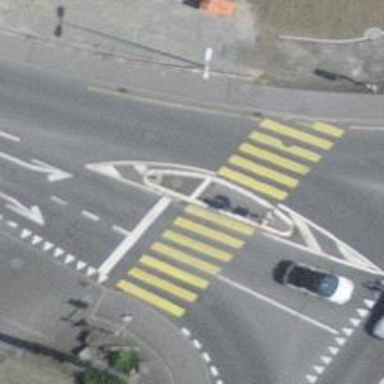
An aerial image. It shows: Kerb serving as barrier.